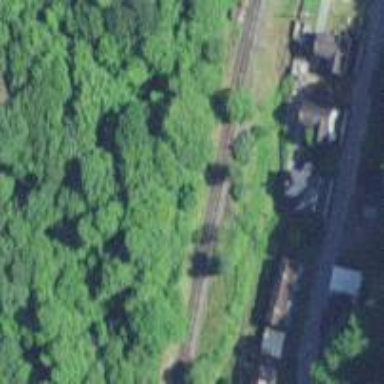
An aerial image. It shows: Railway track.